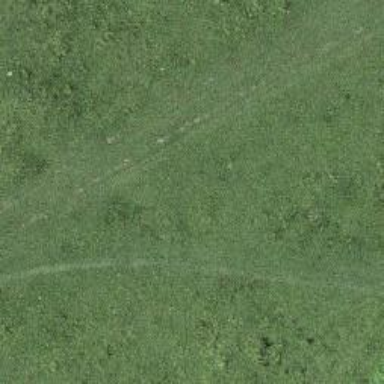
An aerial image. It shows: Dirt path.